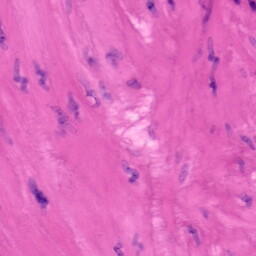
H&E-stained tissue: Skin